Question: This is the 'JS' to detect the screen resolution on my page naming 'index.html' and sending it to php, so that the values can be retrived using '$_GET':-
'''
<script type="text/javascript">
width = screen.availwidth;
height = screen.availheight;
if (width > 0 && height >0) {
window.location.href = "http://localhost/main.php?width=" + width + "&height=" + height;
} else
exit();
</script>
'''
This is the content of my PHP file naming 'process.php':-
'''
<?php
$screen_width = $_GET['width'];
$screen_height = $_GET['height'];
//EDITED PORTION
echo '<style>#Wrapper {width:'.$screen_width.';}</style>';
?>
'''
Now after getting the screen size i want to display the 'index.php'.
1. Page Load Started
2. Javascript detected available screen width.
3. It passes it to php file and the PHP variable got the screen available screen width.
4. Then page get displayed using that php variable (Means the page width is being set using that php variable)
In the whole process the 'index.php' should not be reloaded.
As the 'JS' passes the value to the php file it gets loaded, what i want is to get the screen resolution and accordingly set the website page width. But if 'JS' send the data to php file and if at all we get it through ajax, it may can happen that my website get fully loaded and the style would not be implemented because it has already been loaded all the stuffs before the ajax work.
Is there any method which is efficient enough or we can do this one in a way that it become efficient.
To be more clear i'll actually explain what i want to achieve using the following image:-

Now if ill get the screen resolution say '800px' then i know that i want to deduct '200px' of left side from it, so it will become '600px' and as my 'divs' are '250px' i'll be able to add only two. Therefore, to avoid showing that '100px' in right i'll adjust my website page width to '700px'.
Things i can do in php, but how to get all things get done at same time on same page?
'#Wrapper'
'#SideBar'
'#LeftContent'
Hope i have explained things well. So please if someone can help me doing the needful :)
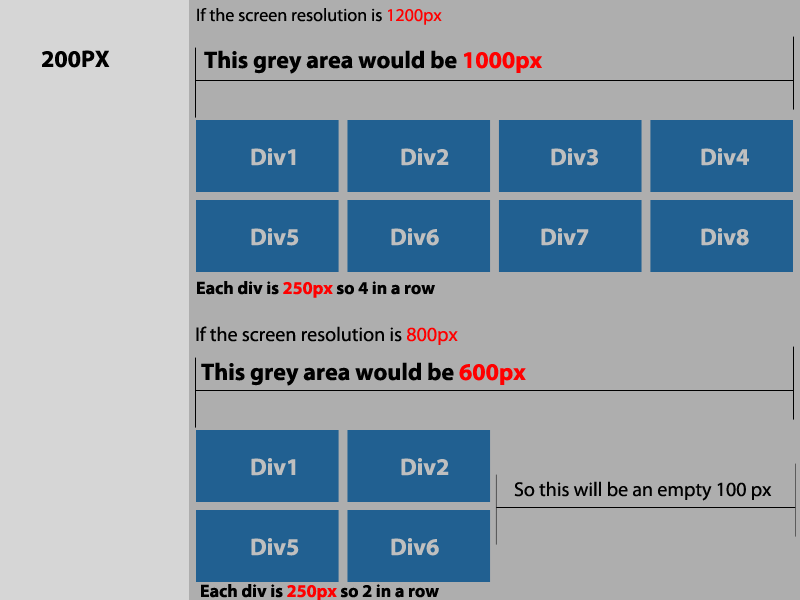
Answer: I'm not sure if I understood your problem but this is what I've got: if you only intend to get the screen width and then set the class I disencourage you to do it that way. It's not nice and in the future if you need to change your page layout you'll be doomed by having all those echo in php and you'll avoid a lot of redirects (index.html -> process.php -> index.php).
By your example you can do it all in Javascript.
This is example is with JQuery
'''
var width = $(window).width(); //get the width of the screen
$('#Wrapper').css("width",width); //set the width to the class
'''
If the idea is for very different screen resolutions (from PCs to SmartPhones), you should consider changing your approach.
Good luck :)
---
(I believe is what you want)
You can do this with just JS and CSS.
Here is an example:
set the style for your body margin and your test div:
'''
<style type="text/css">
body {
margin: 0px 0px 0px 200px;
}
.divForTesting {
width: 250px;
border: 1px solid green;
height: 100px;
float: left;
}
</style>
'''
then add this script:
'''
<script>
// get the screen width
var width = $(window).width();
// get the number of pixels left in the screen (which is the width
// minus the margin you want, rest by 250px which is the "inner boxes" width)
var size = (width - 200) % 250;
// then re-set the margin (the "-10" is because you'll need extra space
// for borders and so on)
$('body').css("margin-left",200+(size-10));
</script>
'''
and test it with this html:
'''
<!-- I've aligned the outter div to the right -->
<div style="border: 1px solid red; float:right;" id="test">
<div class="divForTesting">test</div>
<div class="divForTesting">test</div>
<div class="divForTesting">test</div>
<div class="divForTesting">test</div>
<div class="divForTesting">test</div>
<div class="divForTesting">test</div>
<div class="divForTesting">test</div>
<div class="divForTesting">test</div>
<div class="divForTesting">test</div>
</div>
'''
It works in different resolutions.
Give it a try :)